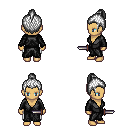
a pixel art fantasy rpg character, female body template, human, tanned skin, gray robe, white pants, white short topknot hairstyle, dagger, four views (front, back, left, right), 2x2 character sprite sheet, small pixel art, hard edges, no anti-aliasing